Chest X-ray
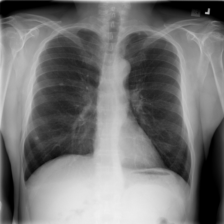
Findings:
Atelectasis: negative
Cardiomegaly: negative
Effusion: negative
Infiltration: positive
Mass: negative
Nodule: negative
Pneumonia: negative
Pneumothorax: negative
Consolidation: negative
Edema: negative
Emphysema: negative
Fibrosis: negative
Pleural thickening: negative
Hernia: negative